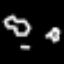
Label: octagon